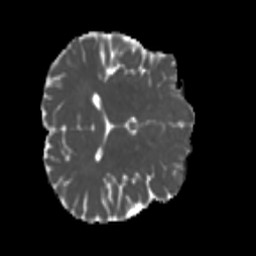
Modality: MD
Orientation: axial
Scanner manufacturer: siemens
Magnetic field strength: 3 T
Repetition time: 4 s
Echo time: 0.0594 s